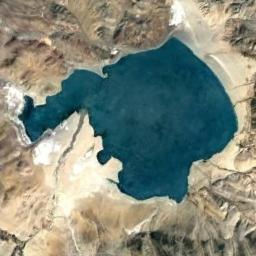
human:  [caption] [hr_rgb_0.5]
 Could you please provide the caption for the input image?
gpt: There is an irregular blue lake in the yellow brown mountains .

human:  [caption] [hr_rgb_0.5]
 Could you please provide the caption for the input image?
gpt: The lake lies on a flat ground between mountains and the water is blue .

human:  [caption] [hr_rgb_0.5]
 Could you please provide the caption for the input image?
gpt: The ground is uneven around the lake .

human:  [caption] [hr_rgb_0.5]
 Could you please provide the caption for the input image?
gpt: The lake has an irregular shape .

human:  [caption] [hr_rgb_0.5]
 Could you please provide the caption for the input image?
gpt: There are yellow sand and brown bare land around the lake .